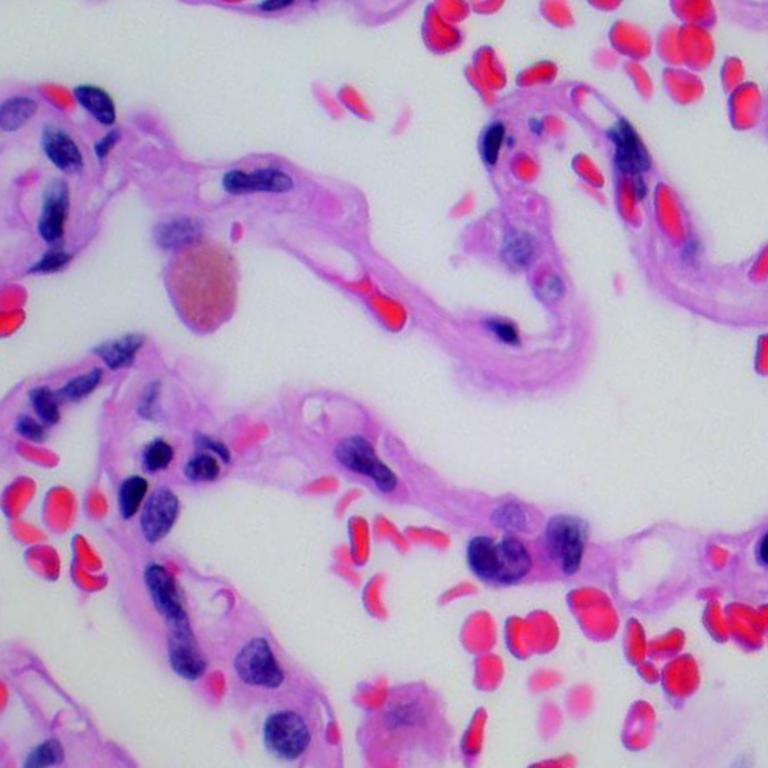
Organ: lung
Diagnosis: benign